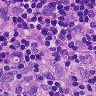
Metastatic tissue present: yes